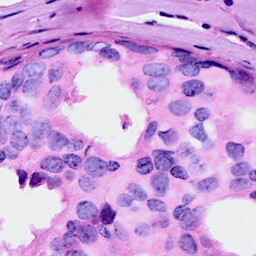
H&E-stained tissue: Breast